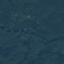
Land use / land cover: Forest